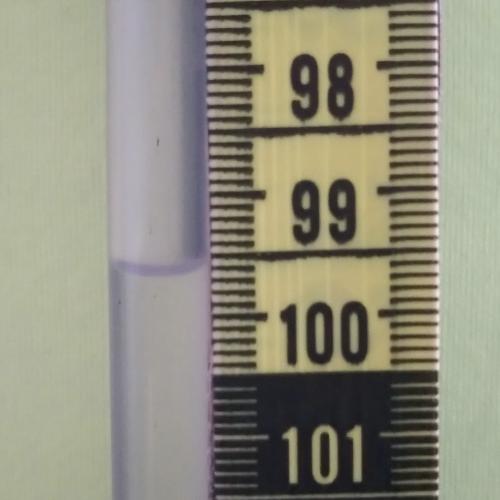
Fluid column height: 99.6 cm